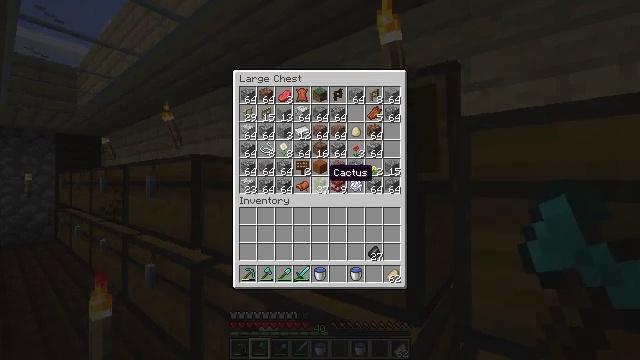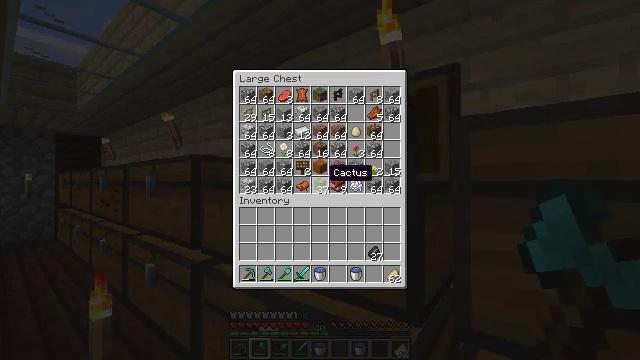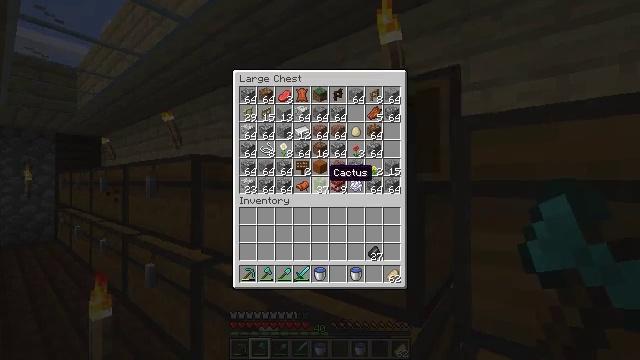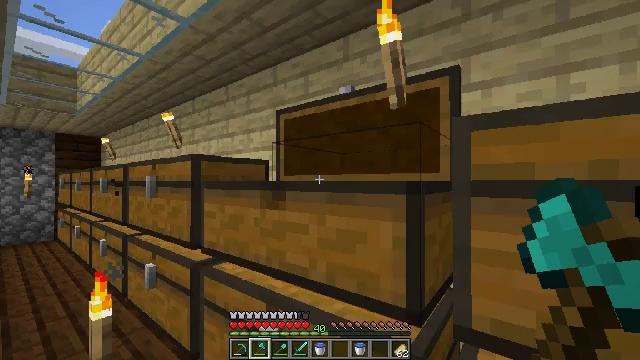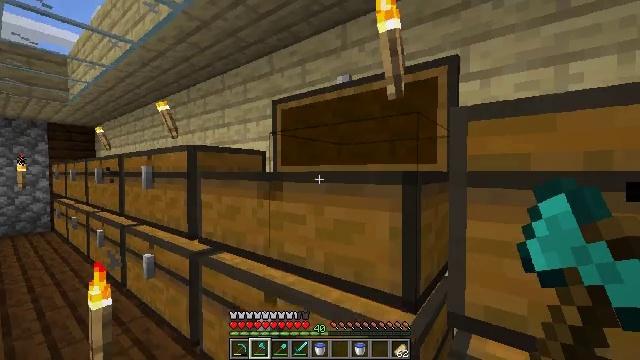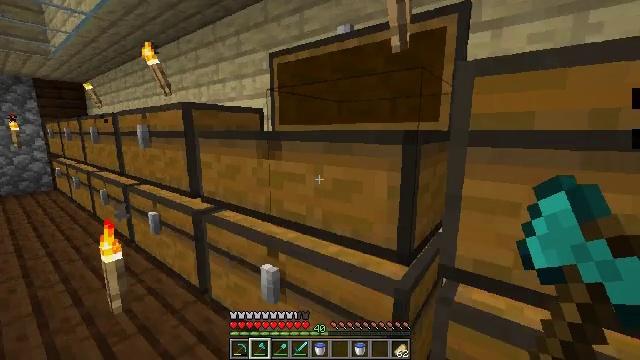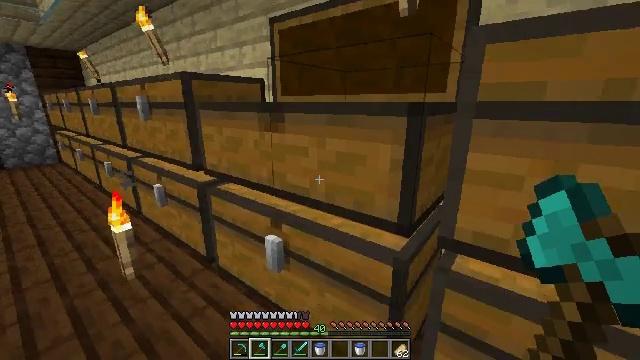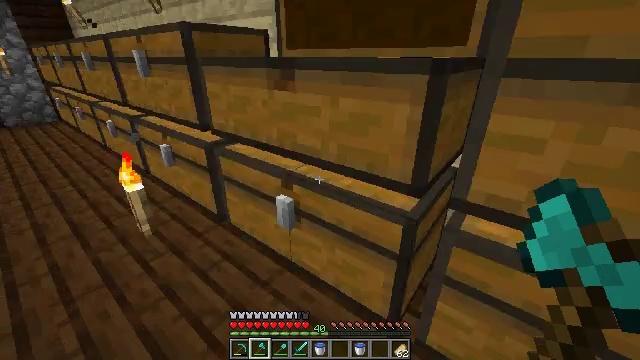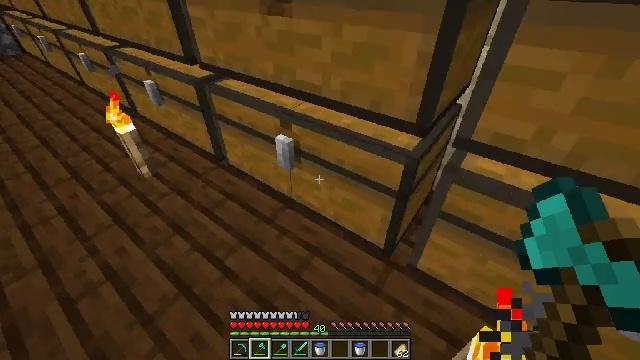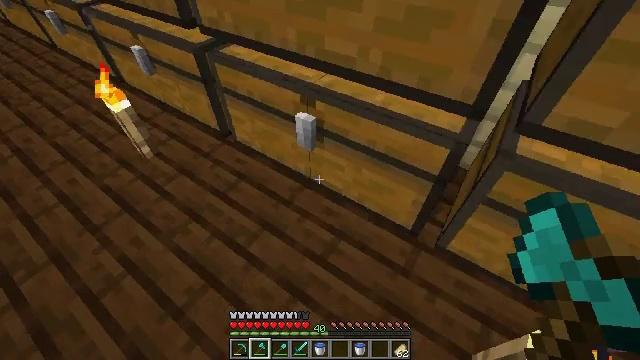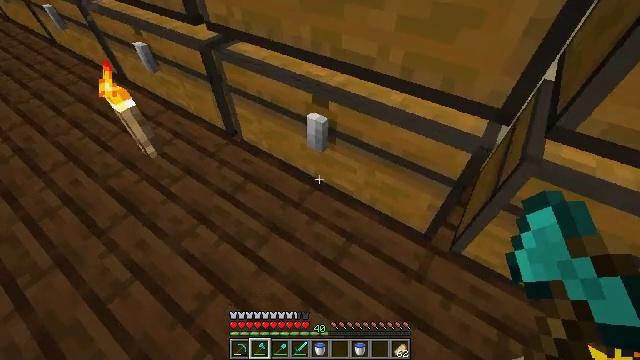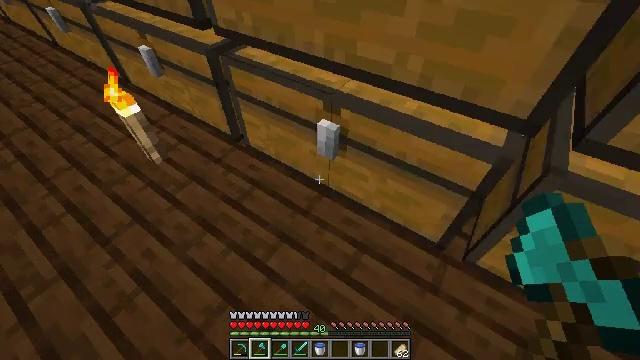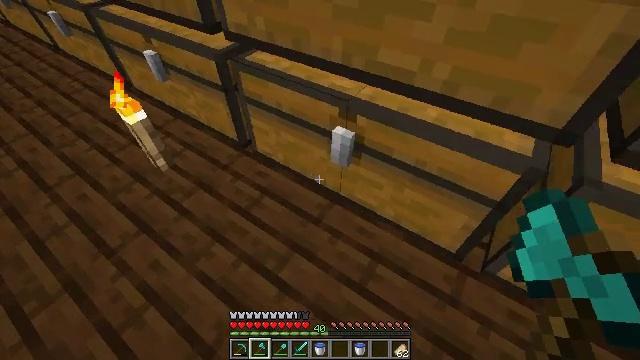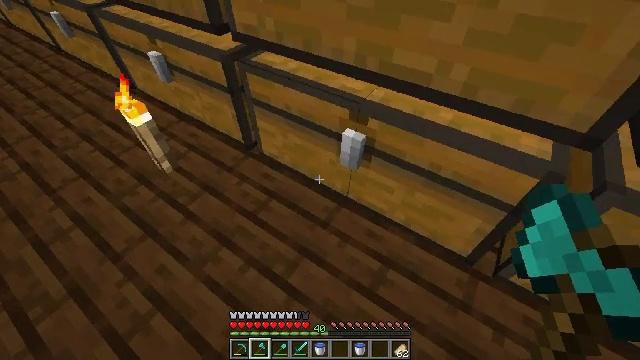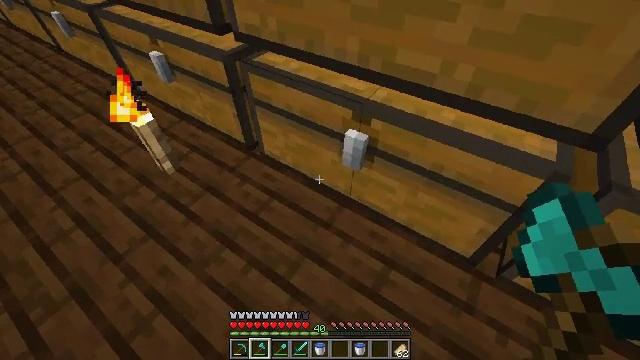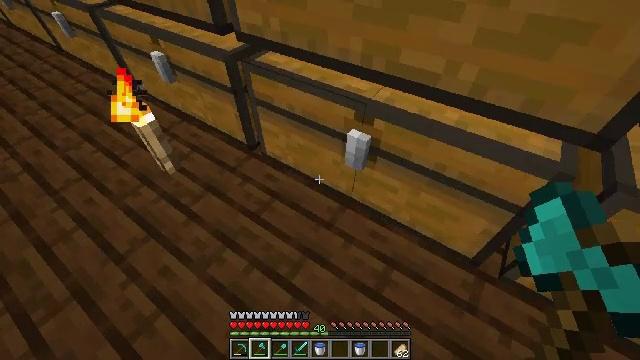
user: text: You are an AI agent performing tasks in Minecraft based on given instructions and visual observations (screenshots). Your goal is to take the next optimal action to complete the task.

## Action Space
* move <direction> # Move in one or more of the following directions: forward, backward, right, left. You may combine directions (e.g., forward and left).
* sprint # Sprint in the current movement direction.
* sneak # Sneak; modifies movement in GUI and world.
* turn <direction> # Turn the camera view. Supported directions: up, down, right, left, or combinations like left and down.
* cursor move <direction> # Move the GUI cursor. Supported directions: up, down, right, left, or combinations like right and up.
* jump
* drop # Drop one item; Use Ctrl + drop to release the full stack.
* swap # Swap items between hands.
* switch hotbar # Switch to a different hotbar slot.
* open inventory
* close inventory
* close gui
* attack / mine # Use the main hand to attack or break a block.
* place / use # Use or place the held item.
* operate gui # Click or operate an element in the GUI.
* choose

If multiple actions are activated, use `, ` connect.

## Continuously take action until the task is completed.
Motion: motion action
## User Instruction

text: Drop a diamond axe.
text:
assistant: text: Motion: no_op
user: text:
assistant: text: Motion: no_op
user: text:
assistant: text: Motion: no_op
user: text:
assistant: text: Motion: turn down, close gui
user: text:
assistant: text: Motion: turn down
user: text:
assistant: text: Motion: turn down
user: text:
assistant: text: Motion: move left, turn down
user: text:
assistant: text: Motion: move forward and move left, turn right and down
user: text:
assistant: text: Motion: move forward and move left, turn right and down
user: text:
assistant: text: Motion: move forward and move left, turn down, use / place
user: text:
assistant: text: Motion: use / place
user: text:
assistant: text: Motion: no_op
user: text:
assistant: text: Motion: no_op
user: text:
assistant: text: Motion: no_op
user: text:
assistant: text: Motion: no_op
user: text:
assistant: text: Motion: no_op
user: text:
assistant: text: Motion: no_op
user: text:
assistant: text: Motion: no_op
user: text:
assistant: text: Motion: no_op
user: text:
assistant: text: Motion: use / place
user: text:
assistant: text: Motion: use / place
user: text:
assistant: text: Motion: turn up
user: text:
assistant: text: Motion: no_op
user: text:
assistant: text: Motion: no_op
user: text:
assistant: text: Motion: open gui
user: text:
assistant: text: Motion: no_op
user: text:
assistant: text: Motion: no_op
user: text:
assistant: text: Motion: no_op
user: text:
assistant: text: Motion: no_op
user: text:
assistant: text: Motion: no_op